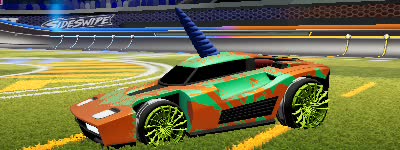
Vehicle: breakout